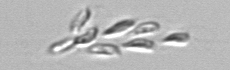
Label: Dinobryon